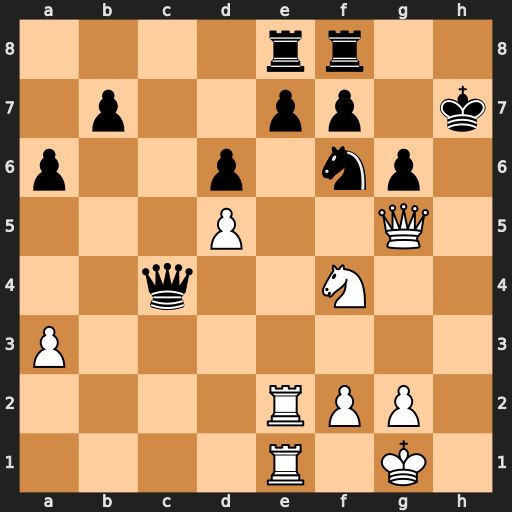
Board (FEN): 4rr2/1p2pp1k/p2p1np1/3P2Q1/2q2N2/P7/4RPP1/4R1K1
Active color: w
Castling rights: -
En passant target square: -
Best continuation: Rxe7 Rxe7 Rxe7